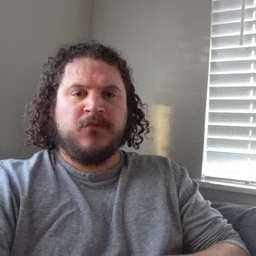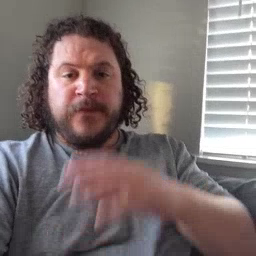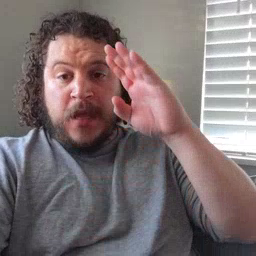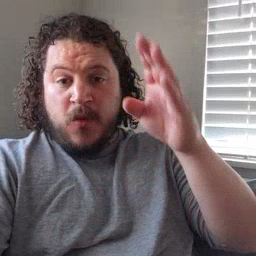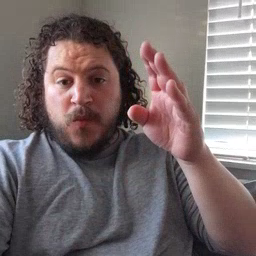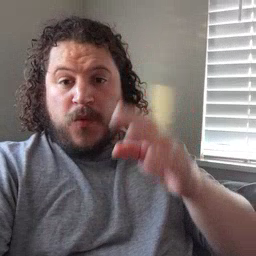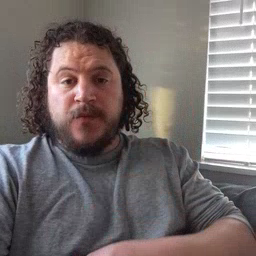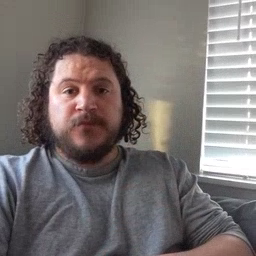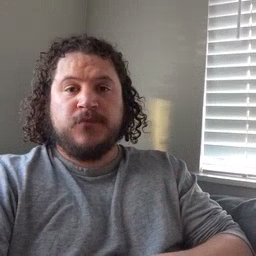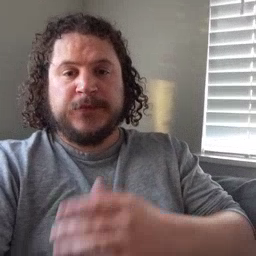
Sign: hello